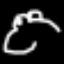
Label: frog